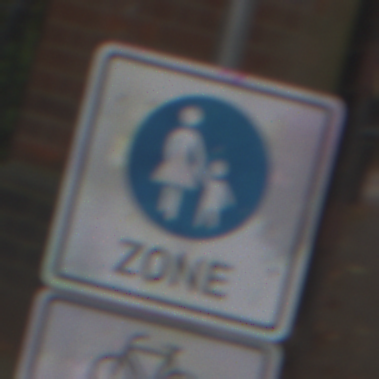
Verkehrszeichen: BeginnFussgaengerzone
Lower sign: EinspurigeFahrzeugeFrei5
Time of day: MorningAfternoon
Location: Outdoor (Urban)
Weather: Overcast
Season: NotSpecified
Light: Natural